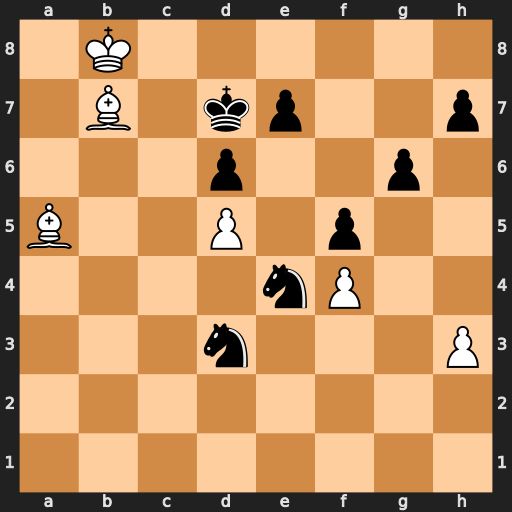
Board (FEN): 1K6/1B1kp2p/3p2p1/B2P1p2/4nP2/3n3P/8/8
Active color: w
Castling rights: -
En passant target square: -
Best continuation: Bc6#